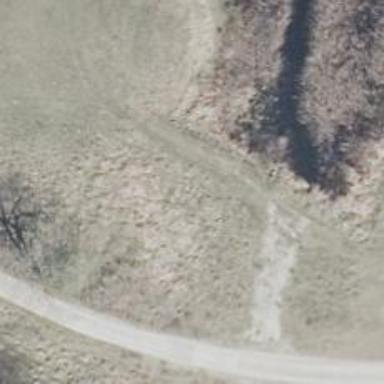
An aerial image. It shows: Grass track with grade 5 tracktype.